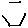
Label: hexagon